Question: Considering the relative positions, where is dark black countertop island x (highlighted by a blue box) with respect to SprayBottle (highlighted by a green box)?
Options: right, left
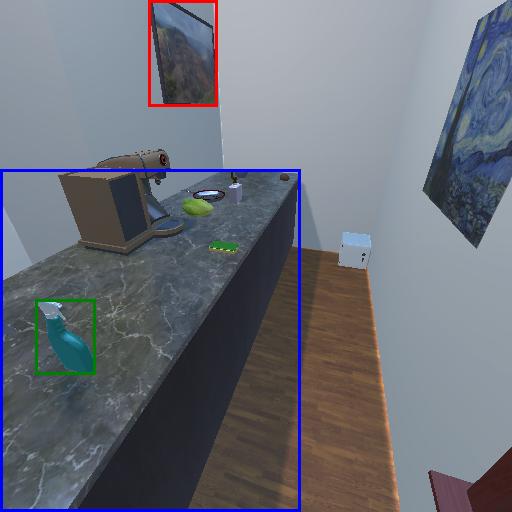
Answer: right